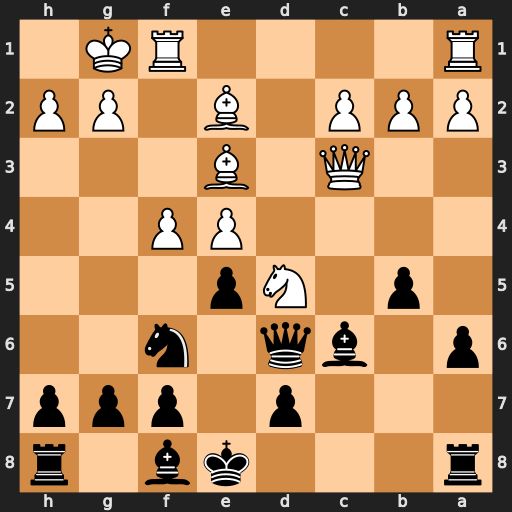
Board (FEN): r3kb1r/3p1ppp/p1bq1n2/1p1Np3/4PP2/2Q1B3/PPP1B1PP/R4RK1
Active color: b
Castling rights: kq
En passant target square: -
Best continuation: Nxe4 Qxe5+ Qxe5 fxe5 Bxd5